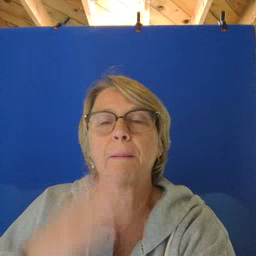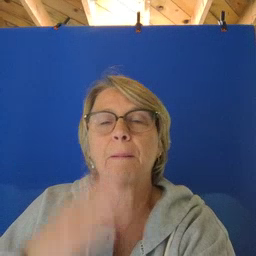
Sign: TV